Question: I want to debug android applications with my Samsung Galaxy SII in eclipse with Debian as an operation system. Eclipse is not able to detect my phone and I can't access my phone in Debian (e.g. to transfer files). Eclipse is able to detect a device but the name is unknown.

I guess this happens because I don't have any drivers installed but I can't find Samsung Galaxy SII drivers for Linux.
I would be glad if someone can help me.
When I run the command adb devices it prints:
??????????? no permissions
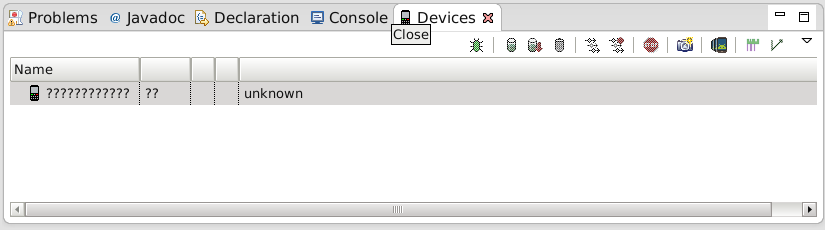
Answer: I don't have a SII but an older Samsung Model that works pretty well on debian.
Are you sure that you:
- enabled USB Debugging on your phone?This setting should be somewhere below Development- created an udev rule for your device? As described here <URL> if it's a Samsung the vendor id should be "04e8" but better check that yourself.